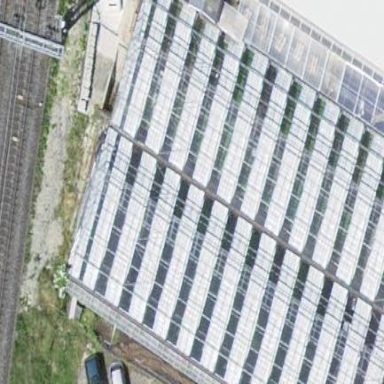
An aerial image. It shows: Area dedicated to greenhouse horticulture.